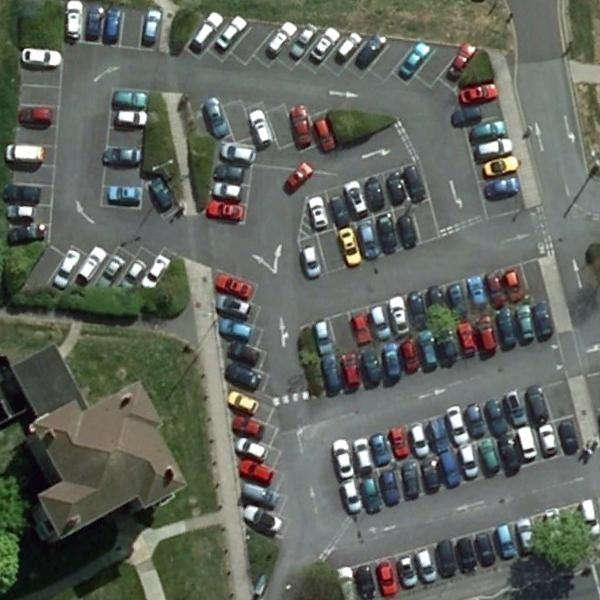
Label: Parking